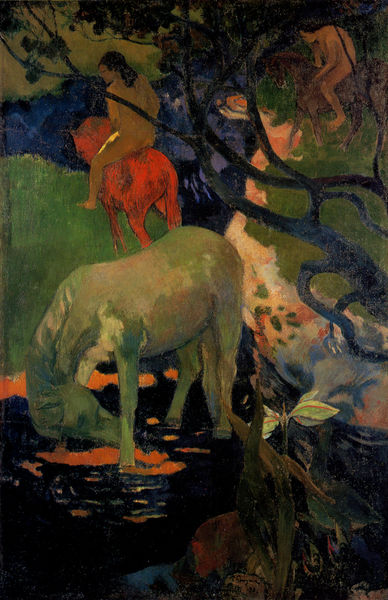
Titel: Le cheval blanc
Künstler: Paul Gauguin
Standort: Paris
Institution: Musée d'Orsay
Schlagwörter: baum, blau, dunkel, gemälde, himmel, kopf, mann, nackt, wasser, akte, fluss, frauen, gelb, grün, landschaft, menschen, mädchen, see, teich, ufer, äste, blume, blumen, braun, bunt, frau, hell, licht, männer, orange, rücken, schwarz, weiss, blüte, gras, hund, rasen, rot, tiere, weg, wiese, expressionismus, flächig, trinken, mensch, ast, bach, feld, hügel, natur, spiegelung, zweige, busch, flach, gewässer, figur, blatt, pflanze, pflanzen, rosa, wald, pferd, pferde, reiter, beine, mähne, reiten, reiterin, ritt, farbig, holzschnitt, süden, moderne, abstrakt, farben, flächen, farbe, lila, naiv, figuren, dunkelblau, bauch, rodin, exotisch, geheimnisvoll, gauguin, schimmer, südsee, geflecht, expressionistisch, wasseroberfläche, farbflächen, draußen, nack, lilie, schmetterling, schimmel, franz, entspannt, zeich, tümpel, gaugin, verschlungen, geäst, fabel, märchen, urwald, stute, tränke, balu, leuchtend, farbfelder, mild, insekt, libelle, weich, strahlend, figürlich, phantasie, hengst, natürlich, aum, dunkelhaarig, komplementärkontrast, hochrechteckig, franz marc, marc, indianer, tahiti, anonym, reiterinnen, wasseer, phantastik, eingeborene, indios, haiti, ferde, brillianz, grünes pferd, rot blau grün